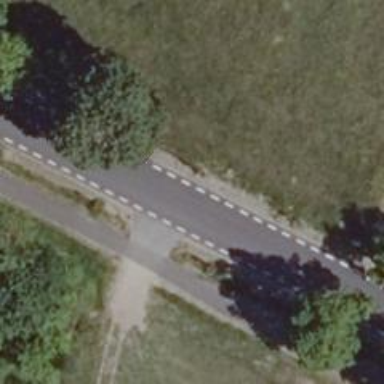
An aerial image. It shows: Tertiary road with asphalt surface.